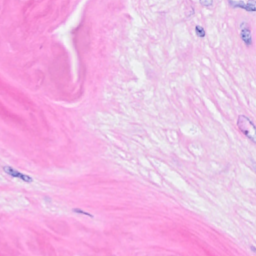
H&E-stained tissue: Breast